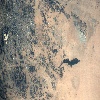
Label: land